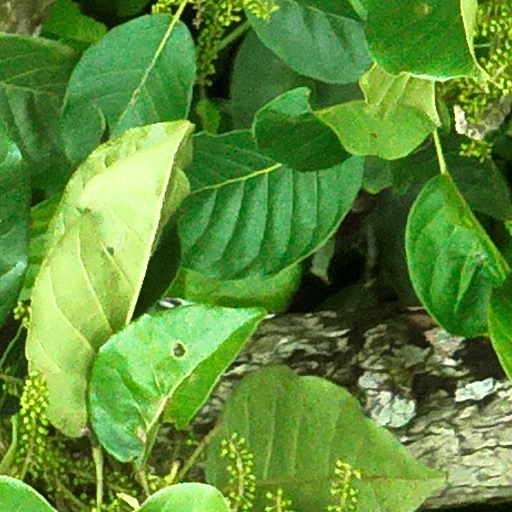
Species: Hieronyma alchorneoides
GBIF accepted scientific name: Hieronyma alchorneoides
Crown area (m\u00b2): 101.315